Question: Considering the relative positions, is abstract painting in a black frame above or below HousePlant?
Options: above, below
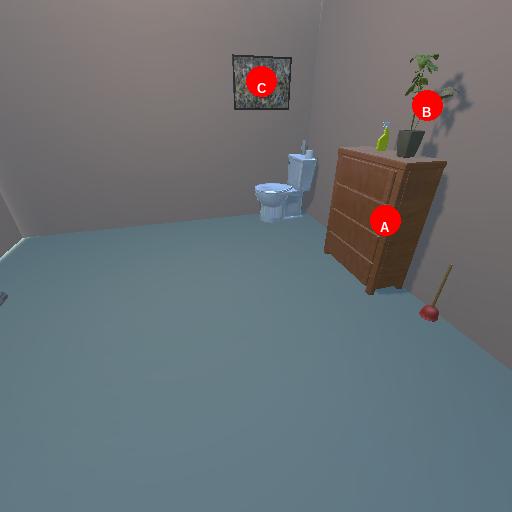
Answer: above